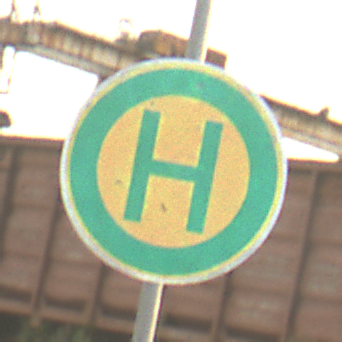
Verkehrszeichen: Haltestelle
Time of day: SunriseSunset
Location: Outdoor (Suburban)
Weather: PartlyCloudy
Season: NotSpecified
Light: Natural